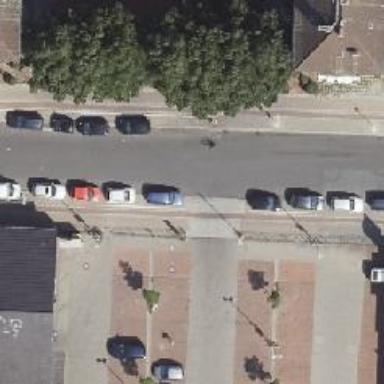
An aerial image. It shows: Residential road with separate asphalt sidewalks and cycle lanes. The parking is parallel with half on the curb.